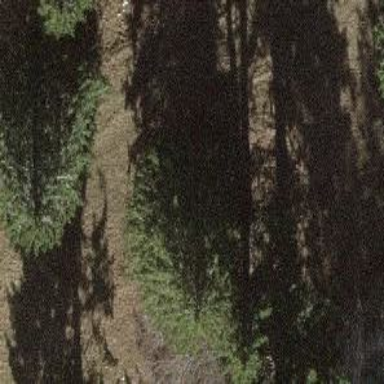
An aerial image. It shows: Single tag "natural: tree."